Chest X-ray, AP view. Patient: 57 years old, sex M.
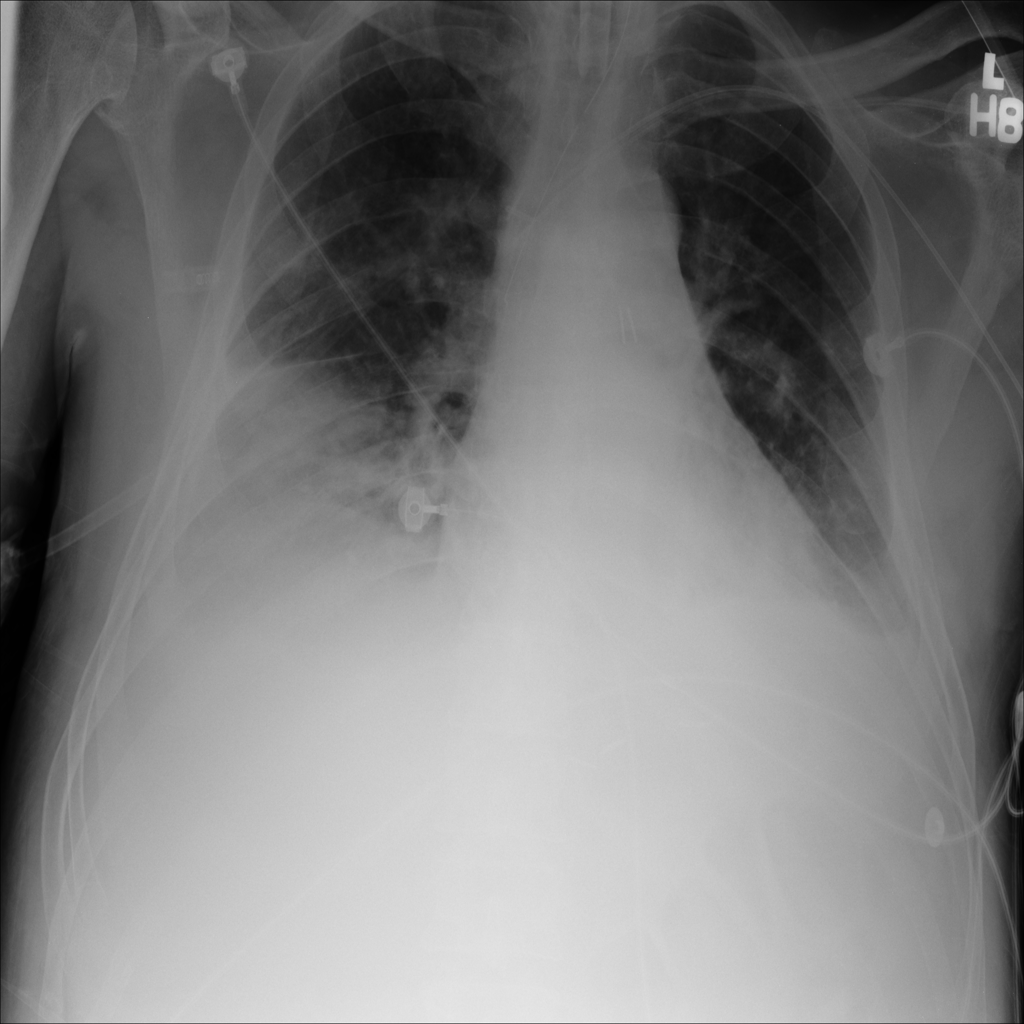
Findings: Effusion, Infiltration